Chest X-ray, PA view. Patient: 21 years old, sex M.
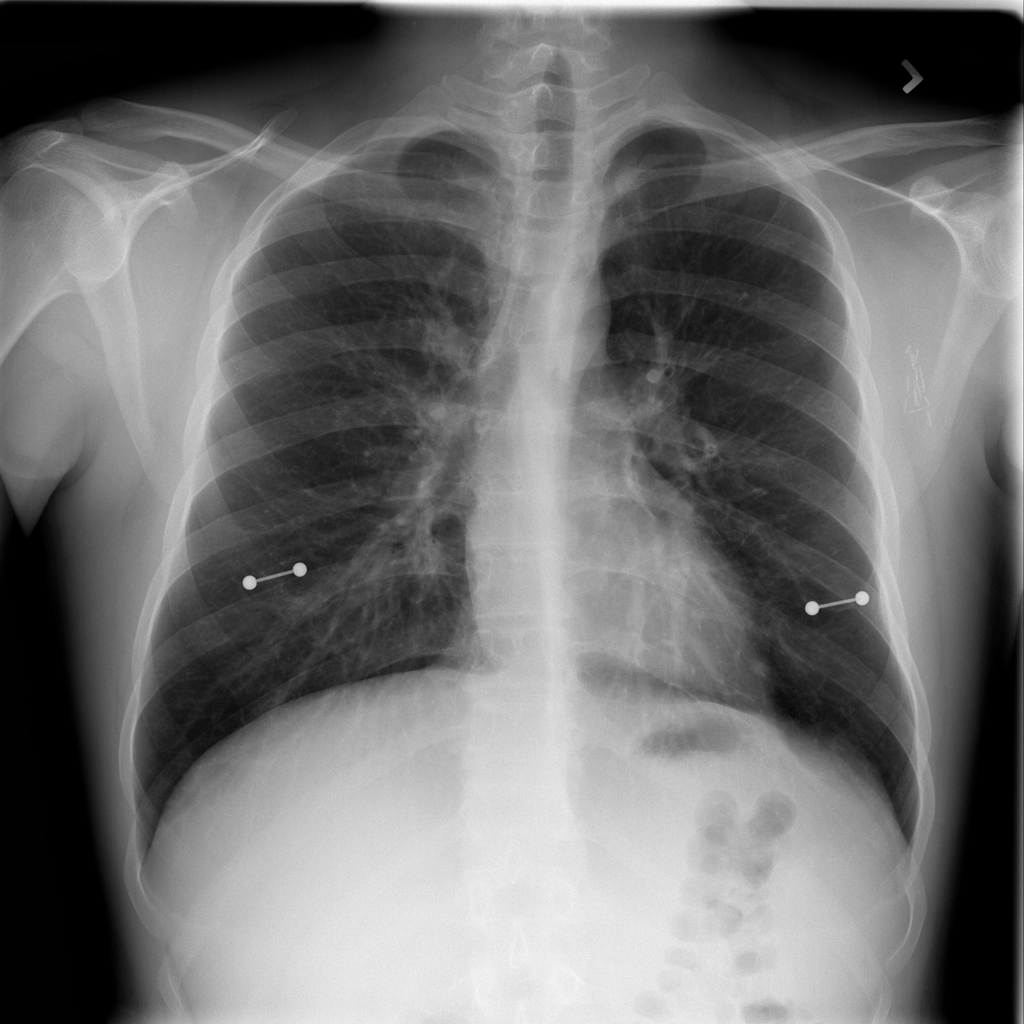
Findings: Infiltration